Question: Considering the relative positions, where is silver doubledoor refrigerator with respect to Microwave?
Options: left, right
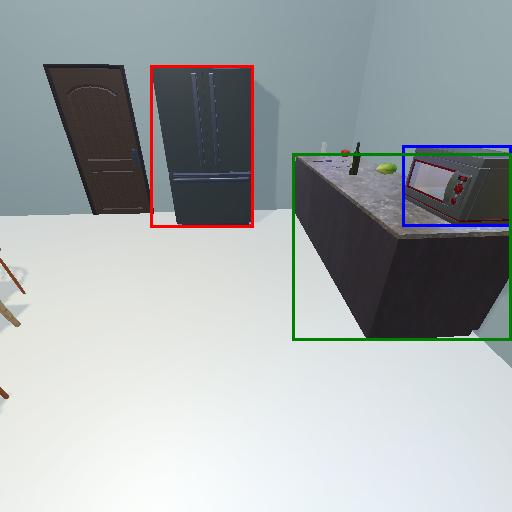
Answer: left